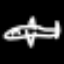
Label: airplane